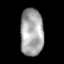
Tissue: lung
Cell type: Epithelial cells
Senescence score: 0.2335
Nuclear area (px): 1083
Mean DAPI intensity: 163.855